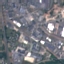
Land use / land cover class: Industrial